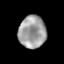
Tissue: prostate
Cell type: T cells
Senescence score: 0.3095
Nuclear area (px): 868
Mean DAPI intensity: 157.643